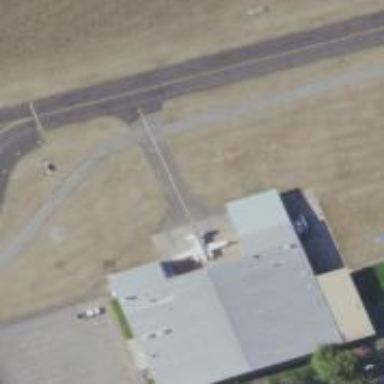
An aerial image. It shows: Image of taxiway at airport.